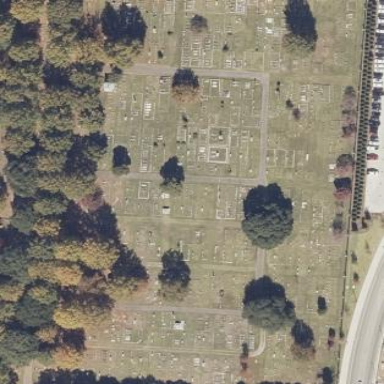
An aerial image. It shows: Cemetery.